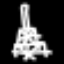
Label: The Eiffel Tower